Interaction volume radius: 5 \u00c5
Interaction volume height: 10 \u00c5
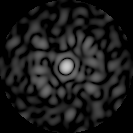
Disorder parameter: 0.7385